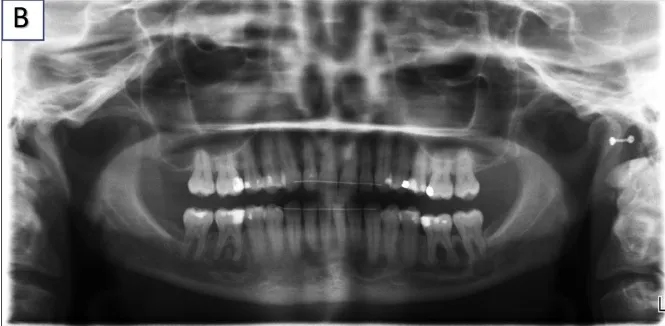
B. Panoramic radiograph one year before surgery. Note the increasing of the FCOD in region 36/46; 31; 42.
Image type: radiology (x_ray)